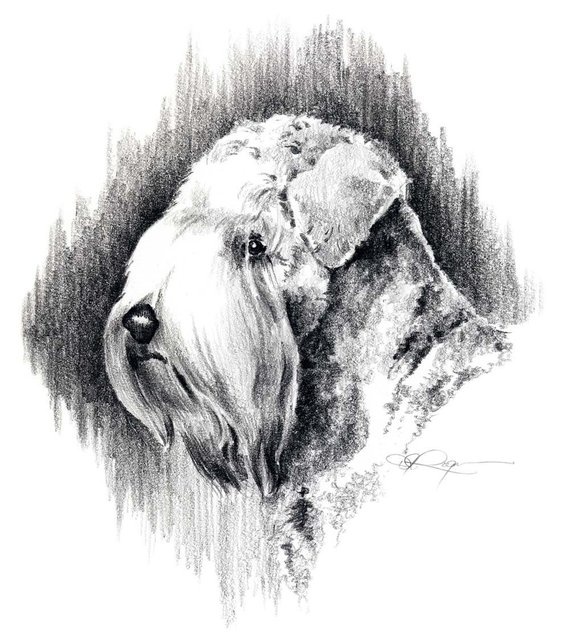
Label: soft-coated wheaten terrier